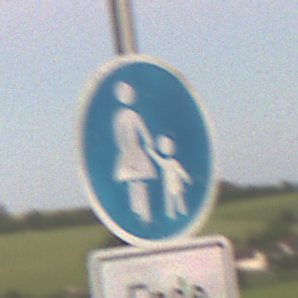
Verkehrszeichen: Gehweg
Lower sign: HinweisDurchVerbaleAngabe2
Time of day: SunriseSunset
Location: Outdoor (Nature)
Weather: Clear
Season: NotSpecified
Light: Natural